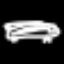
Label: airplane